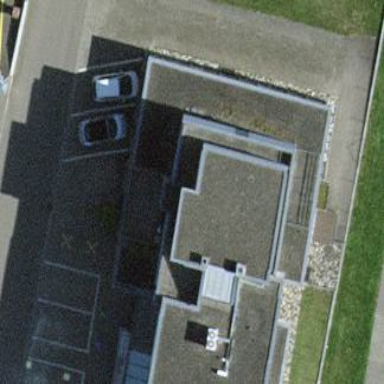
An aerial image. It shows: Building.